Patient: sex M, age 75
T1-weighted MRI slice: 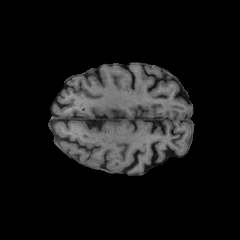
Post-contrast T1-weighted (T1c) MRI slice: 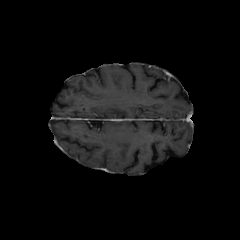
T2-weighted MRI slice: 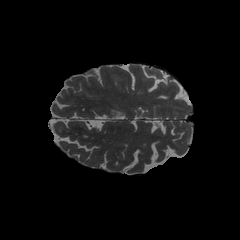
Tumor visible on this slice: no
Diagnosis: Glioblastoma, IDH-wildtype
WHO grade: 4